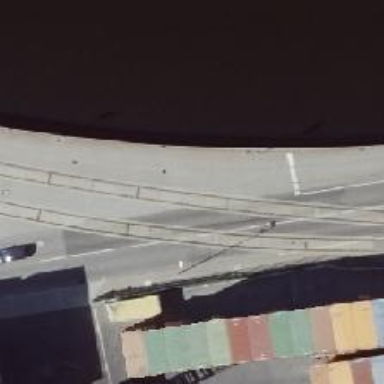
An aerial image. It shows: Railway level crossing.